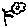
Label: flower